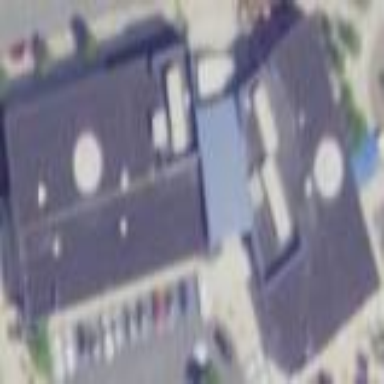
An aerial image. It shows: Clinic building providing healthcare services.